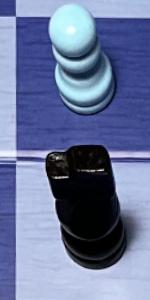
Label: Knight_Black